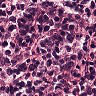
Metastatic tissue present: no